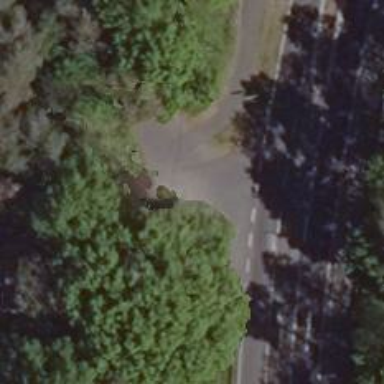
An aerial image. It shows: Service road with asphalt surface and designated cycleway.